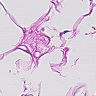
Metastatic tissue present: no